Question:
I have checked: <URL>
to no avail.
Does anyone have an idea of what this could mean?
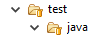
Answer: Those folders (or files) are being managed by a source control system such as Git or SVN.